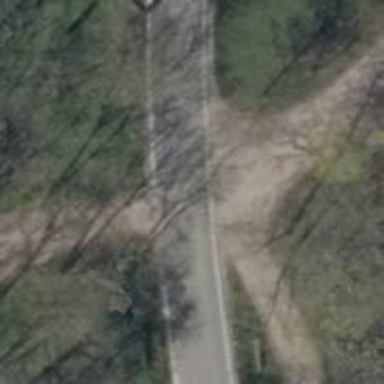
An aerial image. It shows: Primary highway.